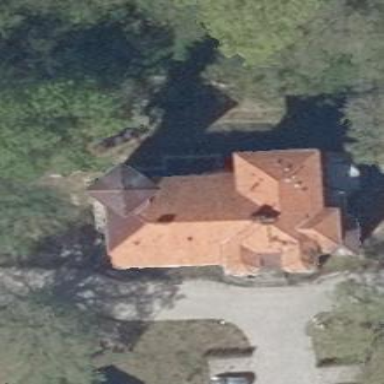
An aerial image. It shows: Historic building with hipped roof.